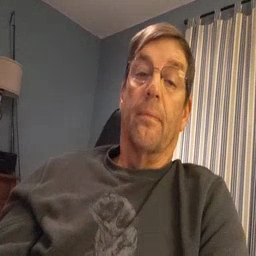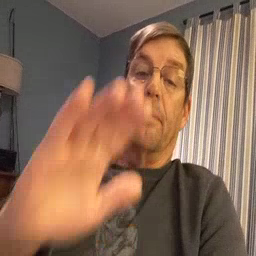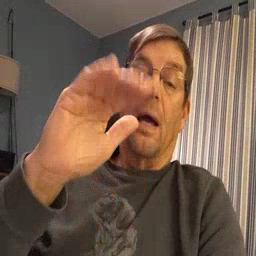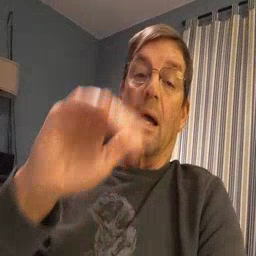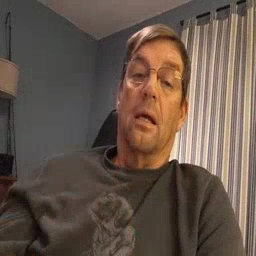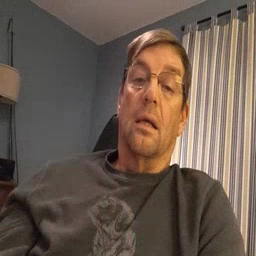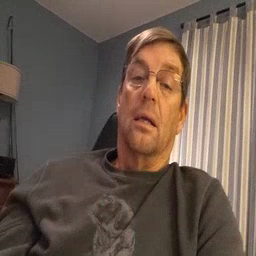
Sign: bye